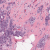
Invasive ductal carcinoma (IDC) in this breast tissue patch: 1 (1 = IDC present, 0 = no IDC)